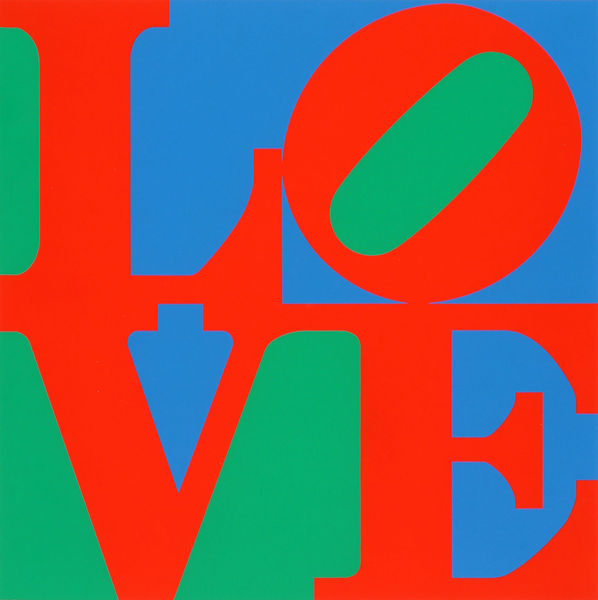
Titel: LOVE 1967
Künstler: Robert Indiana
Institution: New York
Schlagwörter: blau, grün, schwarz, rot, bild, schräg, schrift, liebe, farben, fläche, modern, grafik, druck, buchstabe, buchstaben, bedeutung, design, quadrat, typografie, wort, gefühl, grenzen, gefühle, gekippt, type, popart, times, e, l, o, v, love, grafigdesign, vokal, konsonant, kontrastfarben, fl#che, times new roman